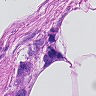
Metastatic tissue present: yes